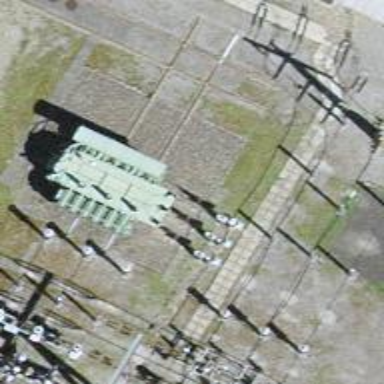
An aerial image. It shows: Transformer is shown.